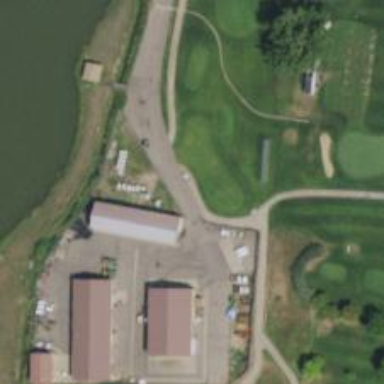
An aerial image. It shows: Golf cart path that functions as road.